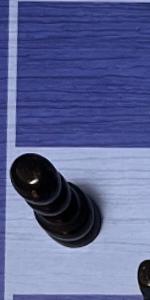
Label: Pawn_Black